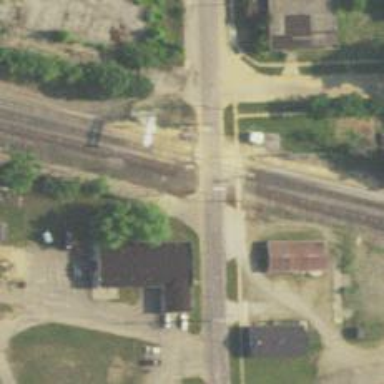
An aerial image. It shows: Crossing for the railway.